Field crop: maize
Growth stage: 2
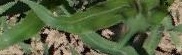
Species: maize